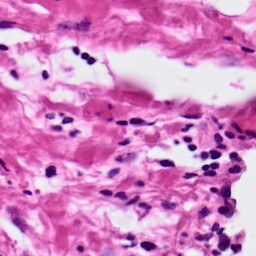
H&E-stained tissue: Ovarian